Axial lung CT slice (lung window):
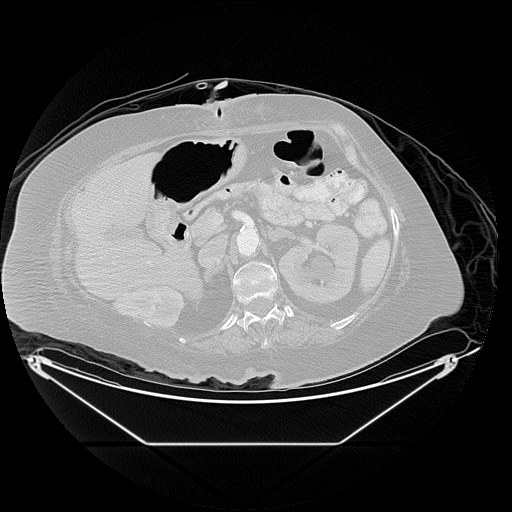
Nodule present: no